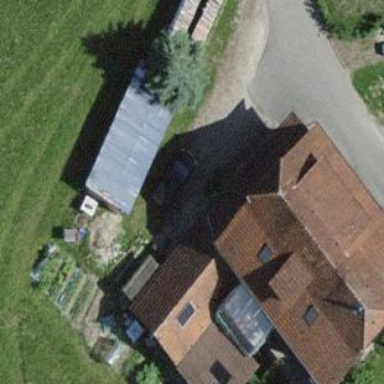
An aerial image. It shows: Barn.